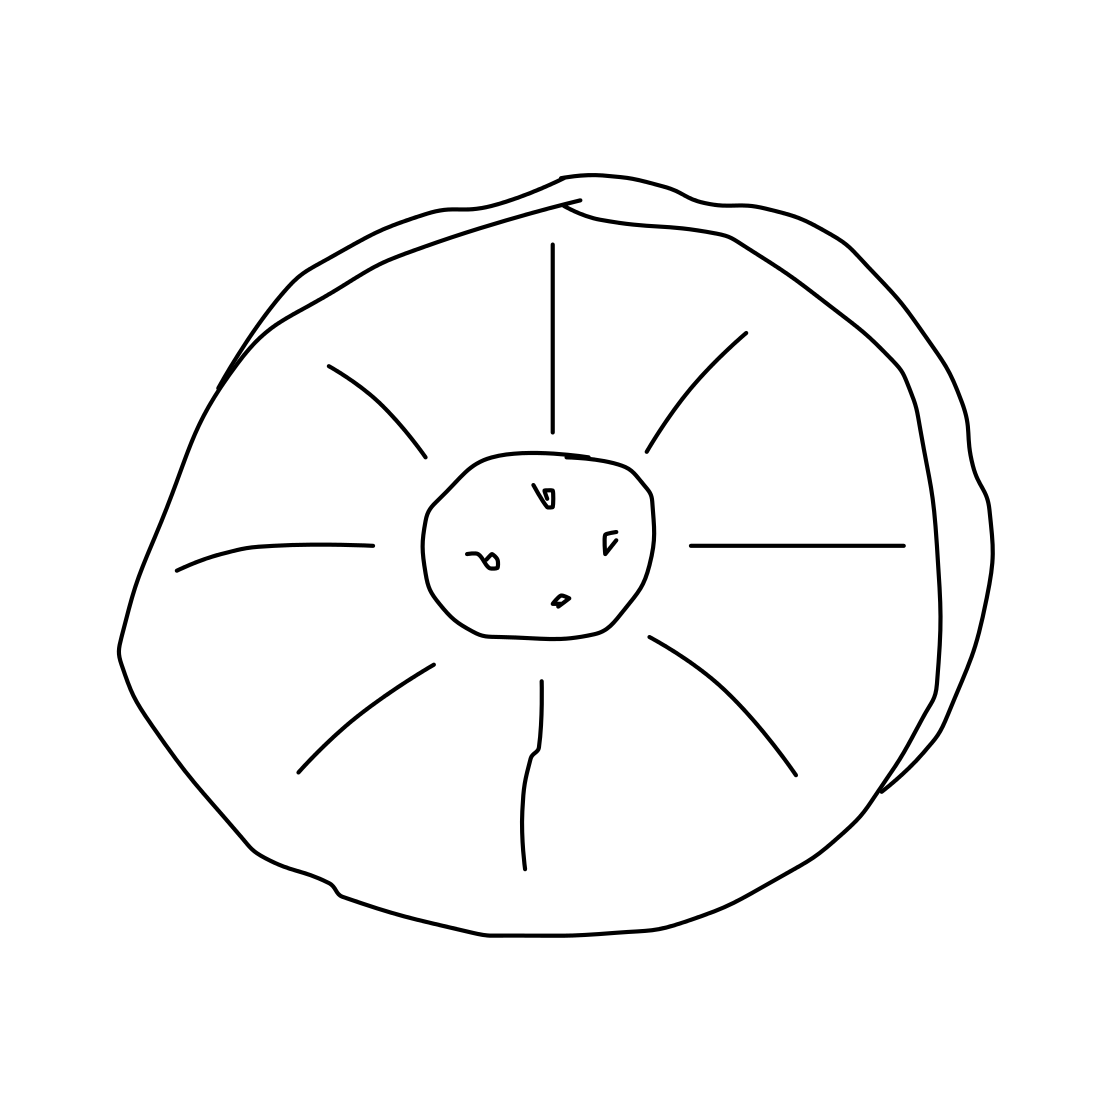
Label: wheel